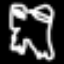
Label: frog